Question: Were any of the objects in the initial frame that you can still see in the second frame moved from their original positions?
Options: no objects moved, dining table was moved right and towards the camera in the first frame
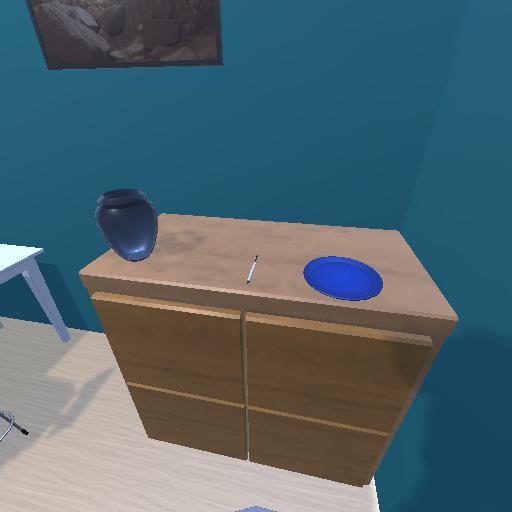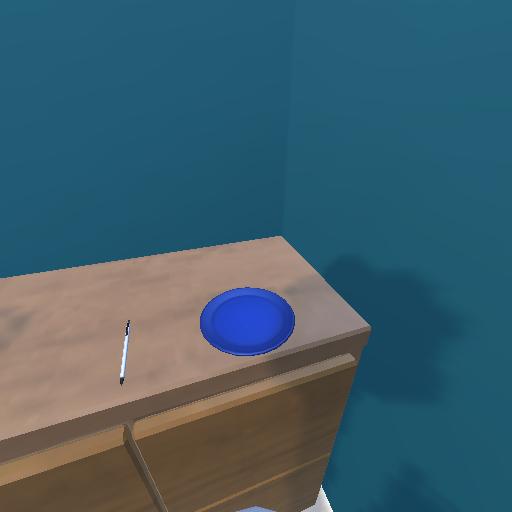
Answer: no objects moved